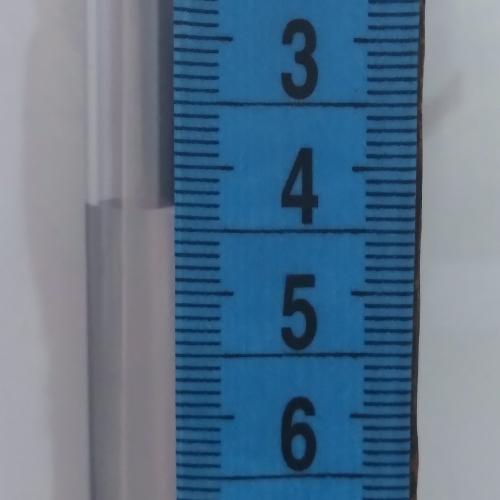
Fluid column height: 4.3 cm